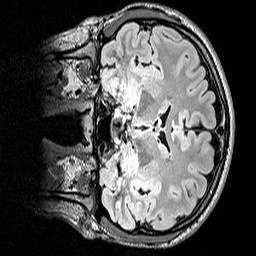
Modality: FLAIR
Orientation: coronal
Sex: male
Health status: ill
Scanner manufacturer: siemens
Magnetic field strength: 3 T
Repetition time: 5 s
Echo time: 0.388 s